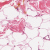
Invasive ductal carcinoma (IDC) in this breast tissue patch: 0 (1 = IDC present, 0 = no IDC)